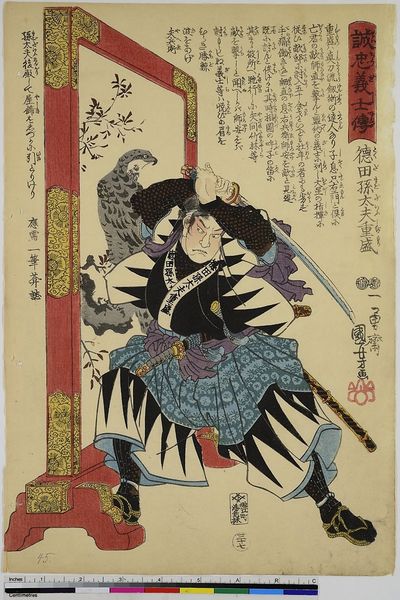
Titel: Tokuda Magodayu Shigemori, Blatt 37 aus der Serie: Geschichte der loyalen Gefolgsmänner
Künstler: Utagawa Kuniyoshi
Standort: Hamburg
Institution: Museum für Kunst und Gewerbe Hamburg
Schlagwörter: blau, kämpfer, gelb, blume, schwarz, tür, rot, böse, gesicht, portrait, gewand, mantel, person, holzschnitt, schrift, lila, druckgraphik, druckgrafik, schwert, säbel, soldat, schuh, china, krieger, ereignis, zeit, farbholzschnitt, situation, ereignisbild, samurai, edo, historische, reproduktionen, druckerzeugnisse, porträt, persönlichkeit, soldatenleben, ukiyo